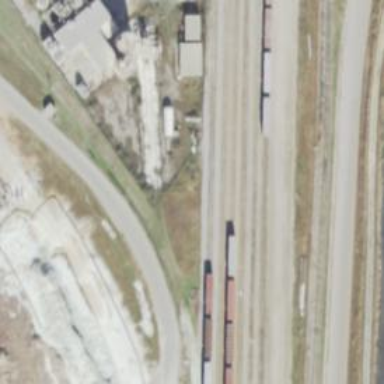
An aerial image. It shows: Rail spur service.